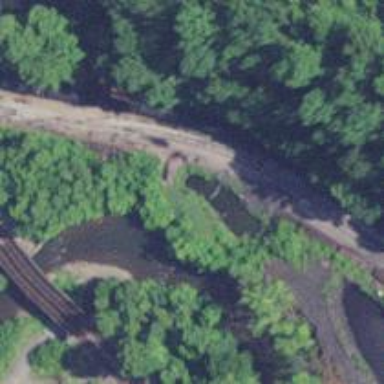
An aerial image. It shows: Rail spur service.